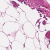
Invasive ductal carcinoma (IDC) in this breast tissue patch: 0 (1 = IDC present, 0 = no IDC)